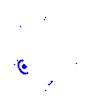
Particle: pion